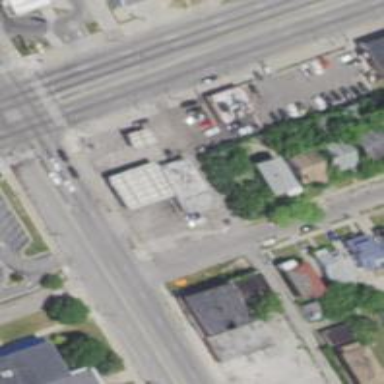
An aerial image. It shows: Convenience shop.